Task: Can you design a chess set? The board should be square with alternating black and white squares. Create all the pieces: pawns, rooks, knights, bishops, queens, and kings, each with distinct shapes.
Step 1109:
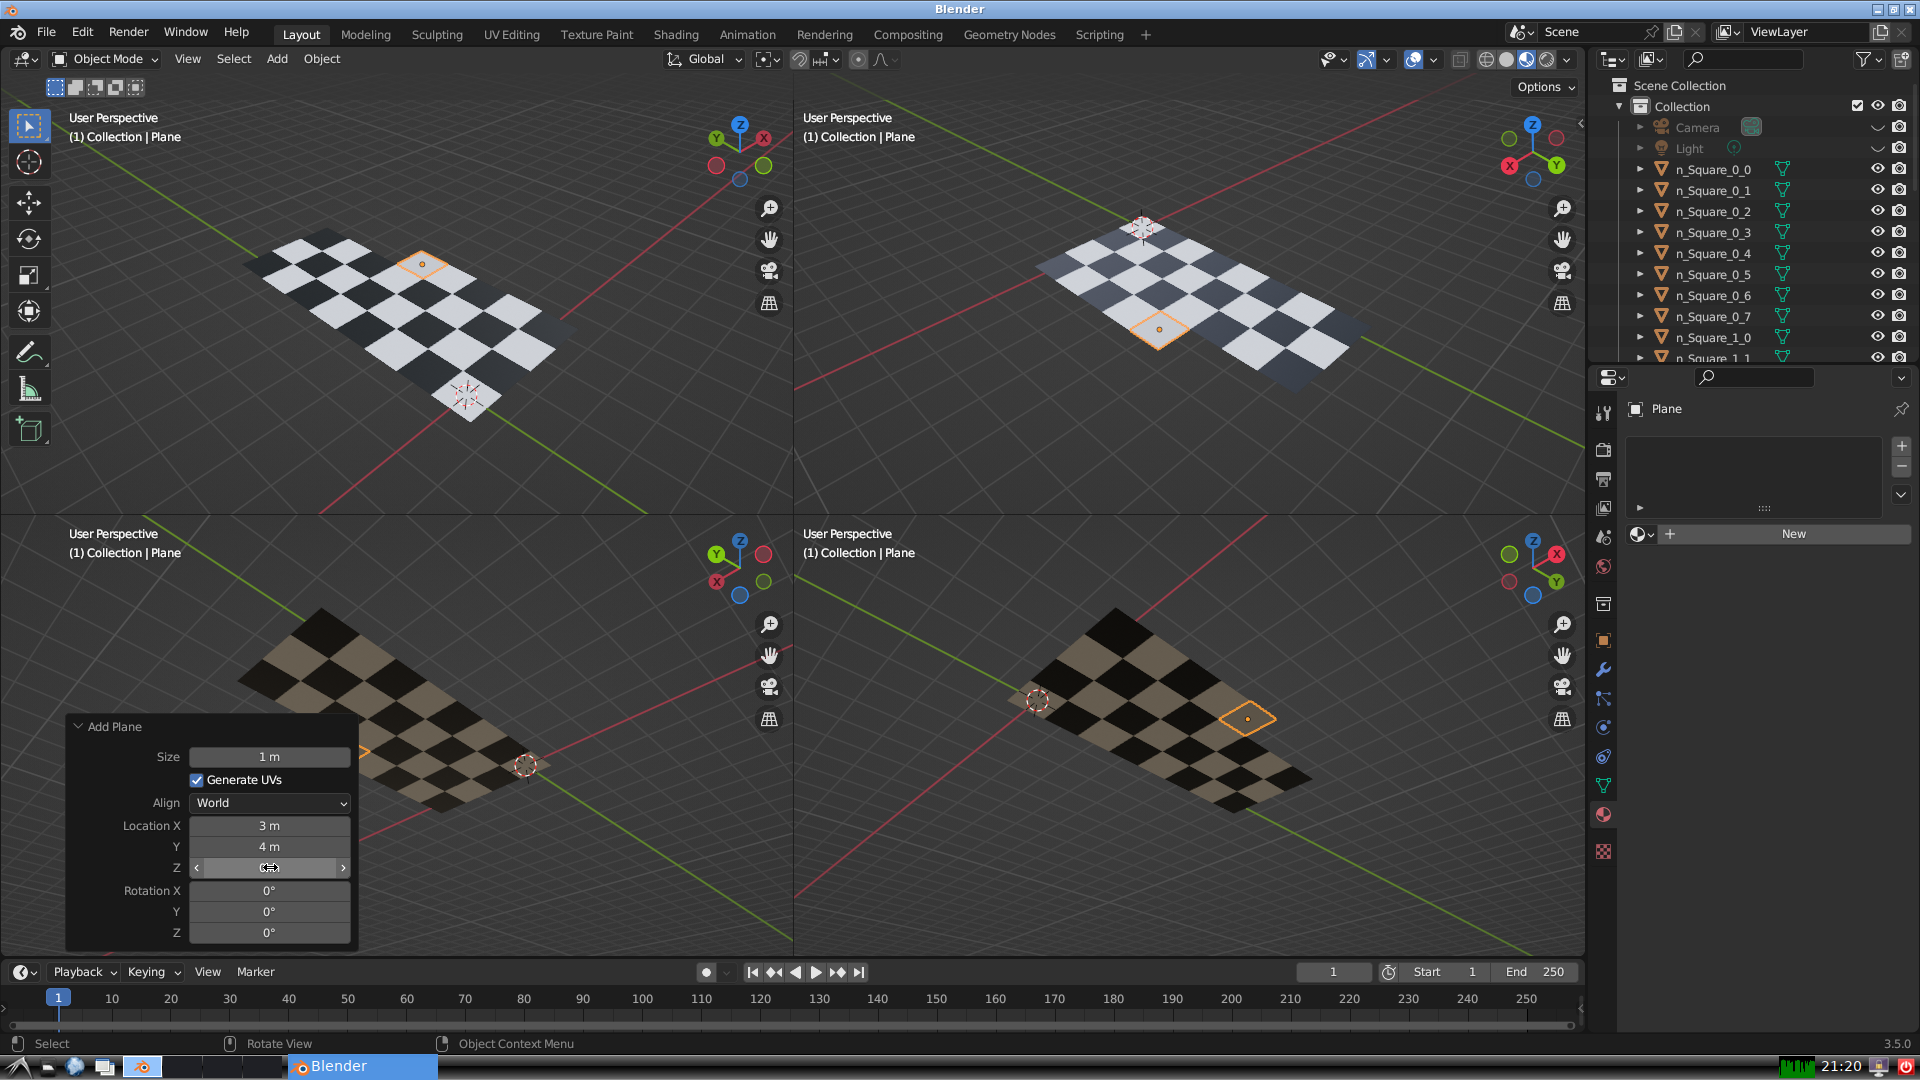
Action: click: no